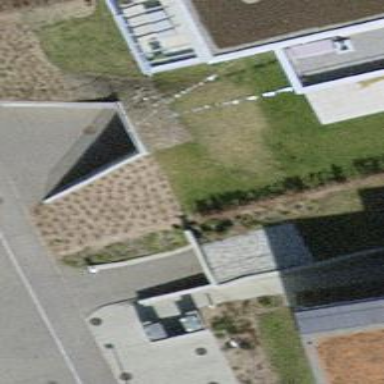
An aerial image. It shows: Hedge barrier.